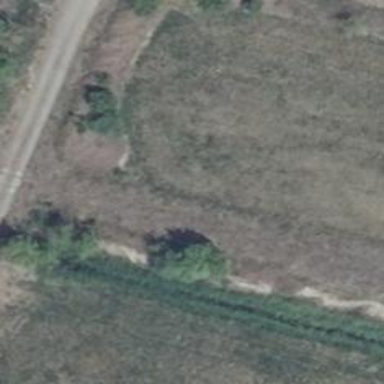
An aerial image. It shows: Abandoned railway.